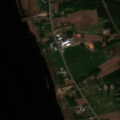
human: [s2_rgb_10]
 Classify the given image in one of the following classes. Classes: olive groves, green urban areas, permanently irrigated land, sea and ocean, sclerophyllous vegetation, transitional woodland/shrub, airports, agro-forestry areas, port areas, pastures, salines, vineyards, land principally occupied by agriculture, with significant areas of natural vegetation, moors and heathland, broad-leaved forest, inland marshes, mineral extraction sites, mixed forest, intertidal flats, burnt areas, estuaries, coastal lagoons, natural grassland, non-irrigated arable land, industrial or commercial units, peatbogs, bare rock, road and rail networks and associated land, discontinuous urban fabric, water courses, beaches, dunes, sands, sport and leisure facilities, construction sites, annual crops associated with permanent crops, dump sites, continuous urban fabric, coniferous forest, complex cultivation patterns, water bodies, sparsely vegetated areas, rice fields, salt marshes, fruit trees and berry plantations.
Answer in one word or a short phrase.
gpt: discontinuous urban fabric, non-irrigated arable land, land principally occupied by agriculture, with significant areas of natural vegetation, mixed forest, water courses